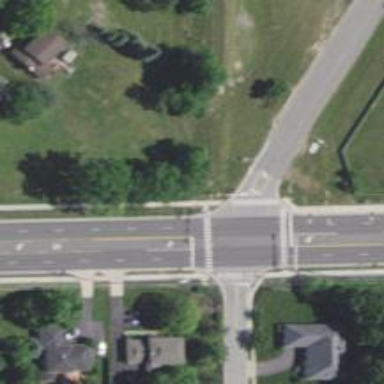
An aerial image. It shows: Marked crossing on footway.